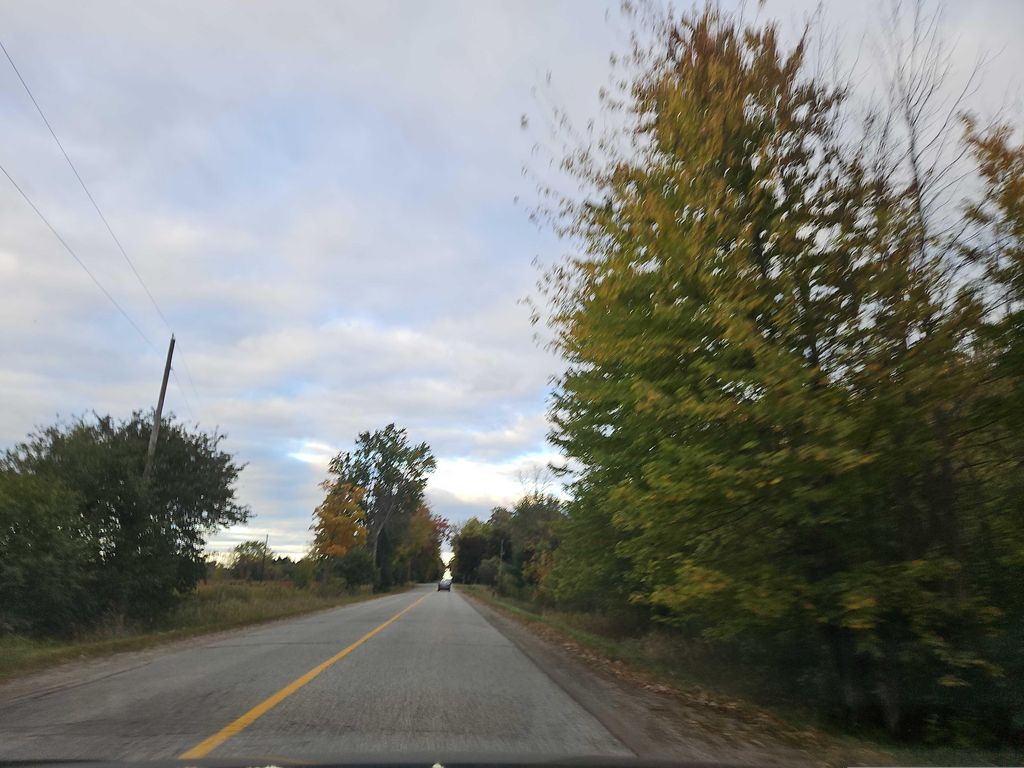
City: kitchener-waterloo